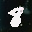
Label: 8